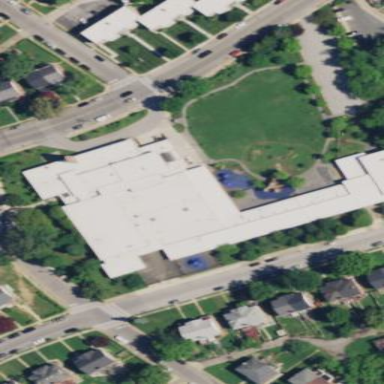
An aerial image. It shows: School that provides education at both primary and secondary levels.